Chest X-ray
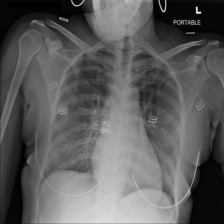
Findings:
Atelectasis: negative
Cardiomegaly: negative
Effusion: negative
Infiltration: negative
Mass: negative
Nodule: negative
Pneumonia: negative
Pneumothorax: negative
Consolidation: negative
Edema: negative
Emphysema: negative
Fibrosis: negative
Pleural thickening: negative
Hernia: negative